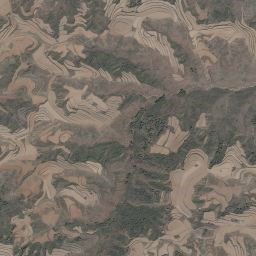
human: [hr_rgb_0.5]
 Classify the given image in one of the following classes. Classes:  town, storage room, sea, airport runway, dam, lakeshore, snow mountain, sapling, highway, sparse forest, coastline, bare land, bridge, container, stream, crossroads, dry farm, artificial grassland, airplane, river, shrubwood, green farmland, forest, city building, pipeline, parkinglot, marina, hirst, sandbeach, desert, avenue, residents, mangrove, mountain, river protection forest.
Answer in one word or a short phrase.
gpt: mountain